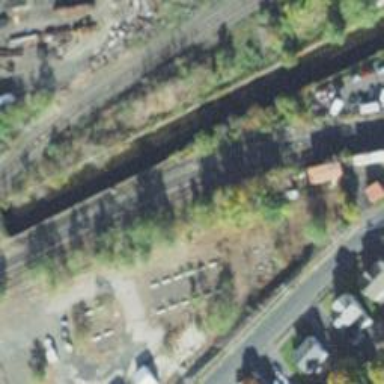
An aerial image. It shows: Railway track.